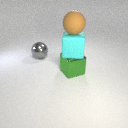
large green metal cube to the right of large gray metal sphere